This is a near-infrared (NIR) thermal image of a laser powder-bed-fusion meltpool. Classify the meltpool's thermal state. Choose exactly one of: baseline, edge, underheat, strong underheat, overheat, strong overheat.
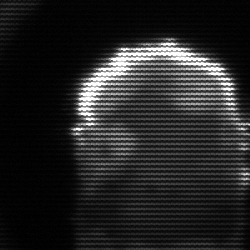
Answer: baseline